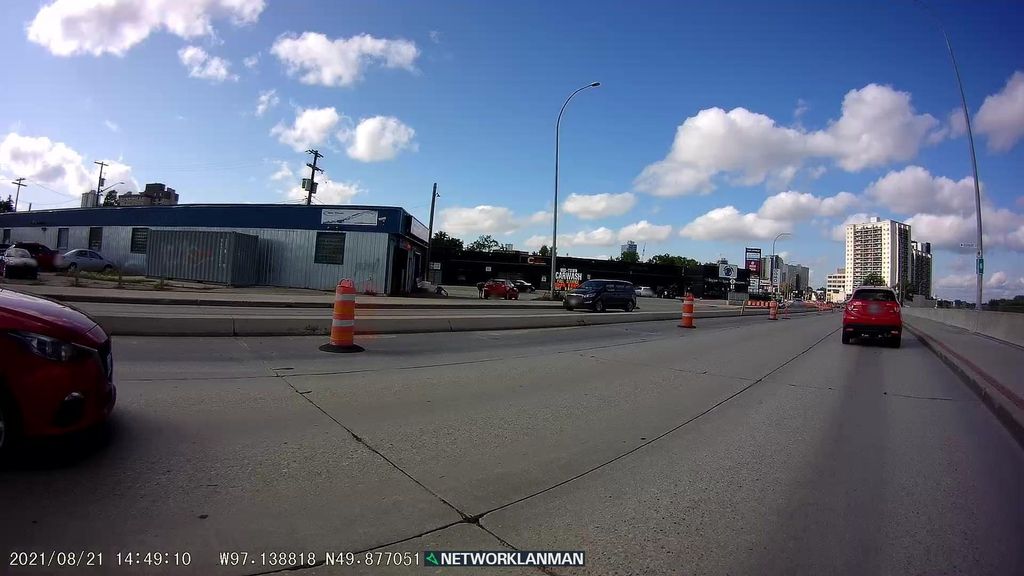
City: winnipeg